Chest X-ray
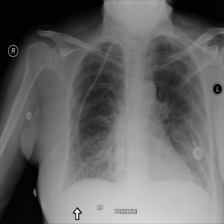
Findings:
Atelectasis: positive
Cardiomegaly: negative
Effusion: negative
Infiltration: negative
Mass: negative
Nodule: negative
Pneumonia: negative
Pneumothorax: negative
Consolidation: negative
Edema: positive
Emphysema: negative
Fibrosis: negative
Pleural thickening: negative
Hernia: negative